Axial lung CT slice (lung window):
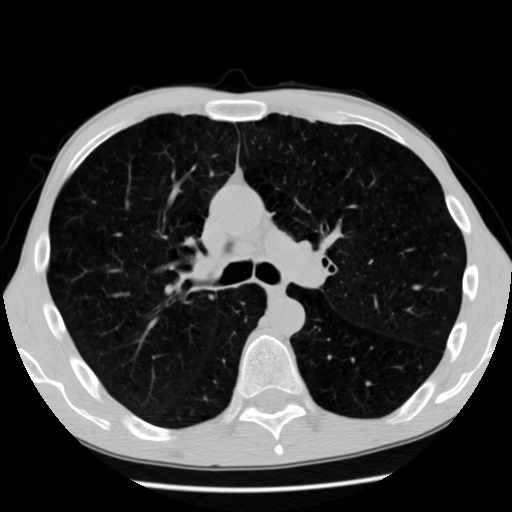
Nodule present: no